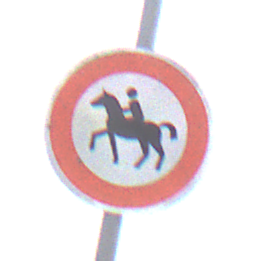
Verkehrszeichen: VerbotReiter
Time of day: Midday
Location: Outdoor (Suburban)
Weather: Overcast
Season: NotSpecified
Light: Natural